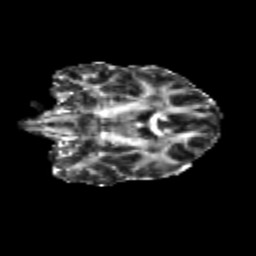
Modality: FA
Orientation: coronal
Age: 28
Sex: female
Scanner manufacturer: siemens
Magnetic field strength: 3 T
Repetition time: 3.5 s
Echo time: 0.104 s